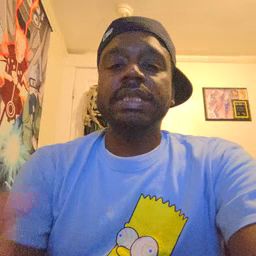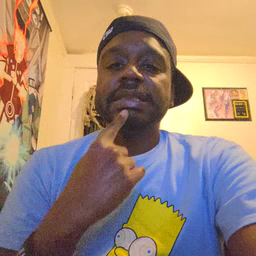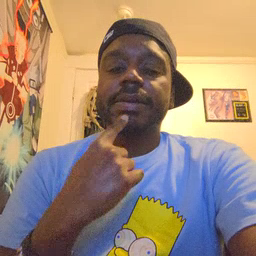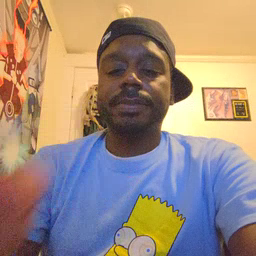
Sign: say